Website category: sports
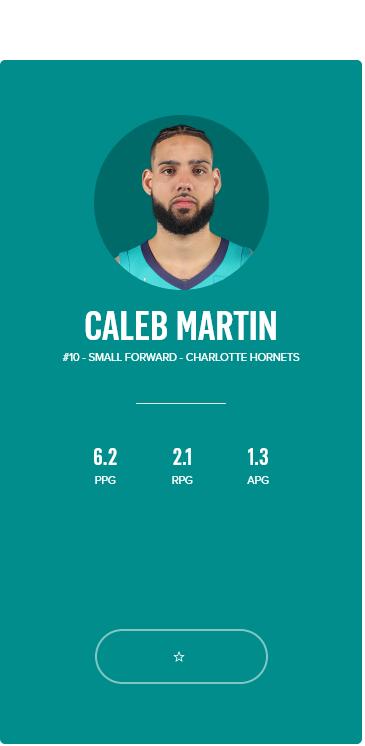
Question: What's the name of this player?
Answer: CALEB MARTIN

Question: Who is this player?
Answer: CALEB MARTIN

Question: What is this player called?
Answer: CALEB MARTIN

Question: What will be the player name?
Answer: CALEB MARTIN

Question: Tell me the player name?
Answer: CALEB MARTIN

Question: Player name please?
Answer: CALEB MARTIN

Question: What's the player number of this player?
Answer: #10

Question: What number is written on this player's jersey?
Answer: #10

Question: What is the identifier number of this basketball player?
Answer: #10

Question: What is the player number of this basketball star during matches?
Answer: #10

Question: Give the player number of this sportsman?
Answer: #10

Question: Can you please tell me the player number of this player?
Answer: #10

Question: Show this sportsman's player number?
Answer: #10

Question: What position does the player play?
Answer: SMALL FORWARD

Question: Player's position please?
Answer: SMALL FORWARD

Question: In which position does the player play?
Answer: SMALL FORWARD

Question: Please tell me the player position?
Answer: SMALL FORWARD

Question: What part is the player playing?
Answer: SMALL FORWARD

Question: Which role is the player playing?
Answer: SMALL FORWARD

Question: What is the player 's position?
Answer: SMALL FORWARD

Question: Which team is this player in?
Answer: CHARLOTTE HORNETS

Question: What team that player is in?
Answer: CHARLOTTE HORNETS

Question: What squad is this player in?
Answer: CHARLOTTE HORNETS

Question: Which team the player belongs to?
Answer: CHARLOTTE HORNETS

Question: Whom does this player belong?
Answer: CHARLOTTE HORNETS

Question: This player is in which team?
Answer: CHARLOTTE HORNETS

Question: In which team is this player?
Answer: CHARLOTTE HORNETS

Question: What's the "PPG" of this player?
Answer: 6.2

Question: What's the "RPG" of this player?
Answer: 2.1

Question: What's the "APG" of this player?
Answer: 1.3

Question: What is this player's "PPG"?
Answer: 6.2

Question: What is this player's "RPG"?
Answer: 2.1

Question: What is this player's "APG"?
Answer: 1.3

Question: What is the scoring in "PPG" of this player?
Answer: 6.2

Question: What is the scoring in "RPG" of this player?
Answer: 2.1

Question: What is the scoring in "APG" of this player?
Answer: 1.3

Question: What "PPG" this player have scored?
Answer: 6.2

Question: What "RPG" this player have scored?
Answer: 2.1

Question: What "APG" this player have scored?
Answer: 1.3

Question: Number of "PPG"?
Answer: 6.2

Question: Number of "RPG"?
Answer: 2.1

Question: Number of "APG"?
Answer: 1.3

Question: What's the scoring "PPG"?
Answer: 6.2

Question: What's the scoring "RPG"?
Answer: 2.1

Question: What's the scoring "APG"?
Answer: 1.3